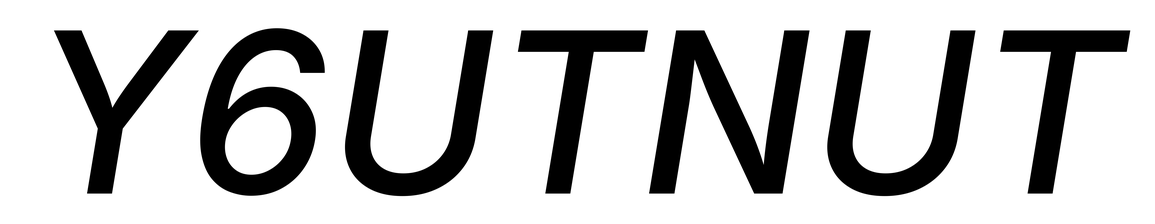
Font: Inter-Italic_Medium_Italic